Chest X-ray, PA view. Patient: 60 years old, sex F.
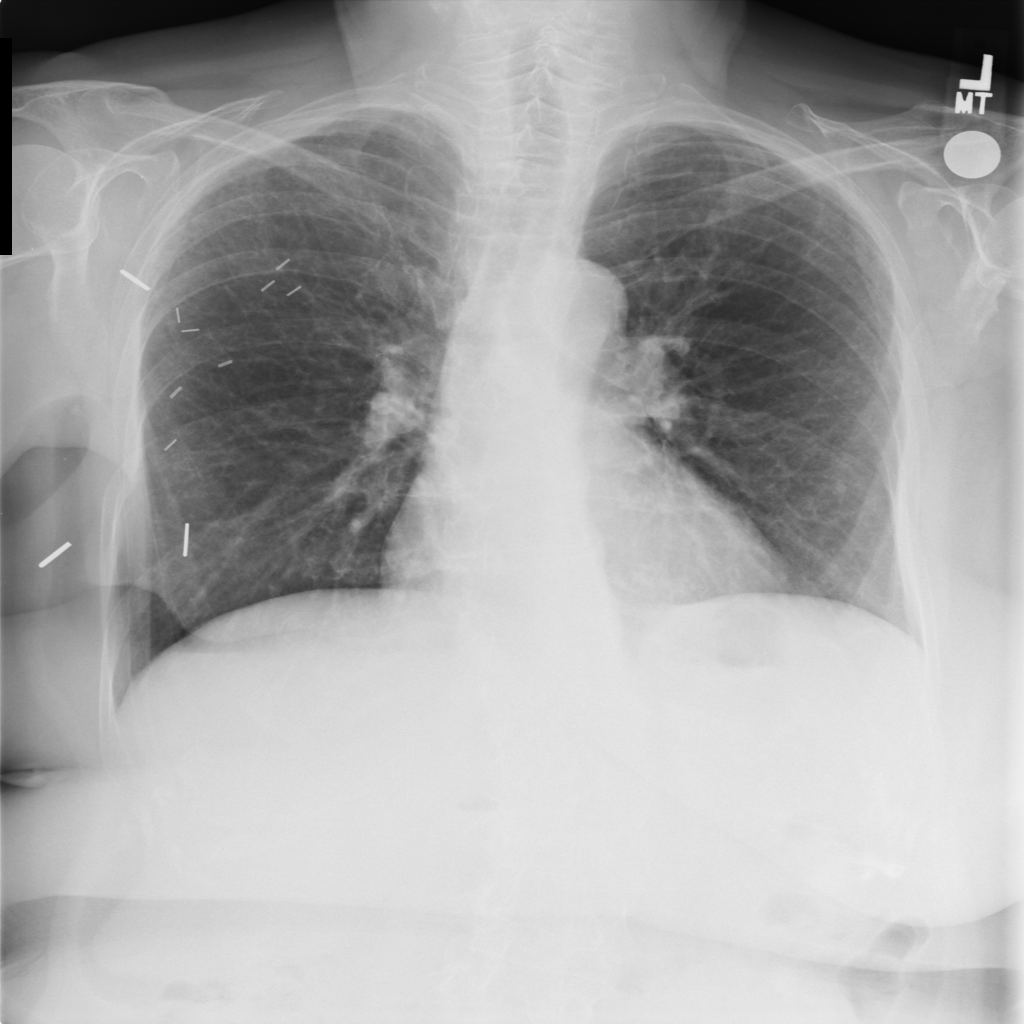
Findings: No Finding